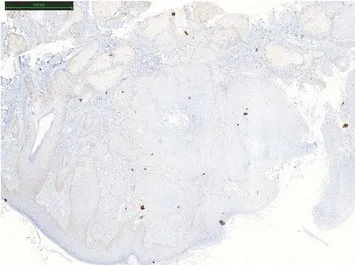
Partial loss of MSH2 protein expression in squamous cell carcinoma by IHC.
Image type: pathology (immunostaining)